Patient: sex M, age 51
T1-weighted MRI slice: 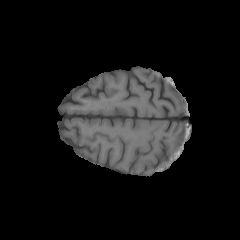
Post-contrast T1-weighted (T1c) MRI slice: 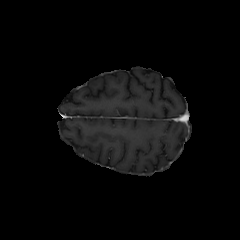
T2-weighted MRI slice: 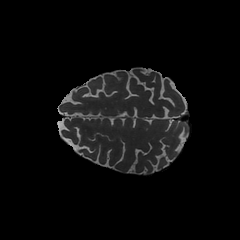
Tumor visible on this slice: no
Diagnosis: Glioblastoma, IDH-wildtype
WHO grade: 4